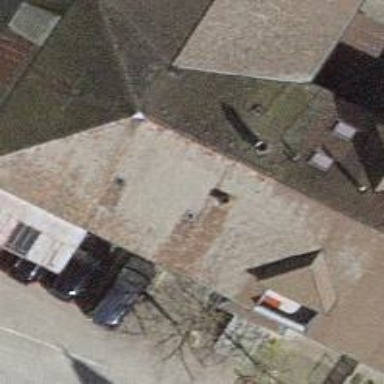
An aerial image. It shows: View of roof with edges.